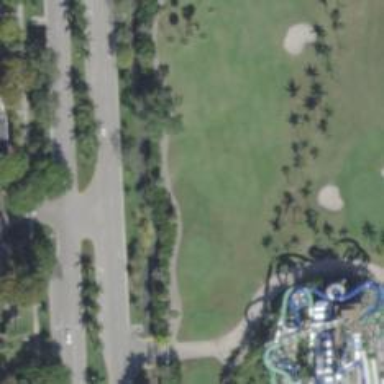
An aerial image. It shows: Golf hole.